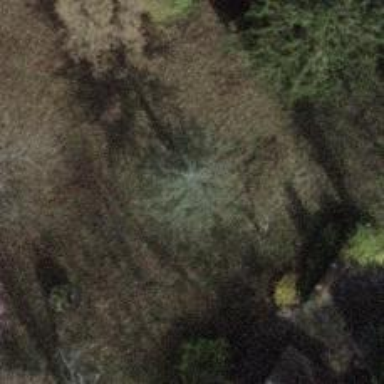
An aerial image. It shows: Evergreen needle-leaved tree.